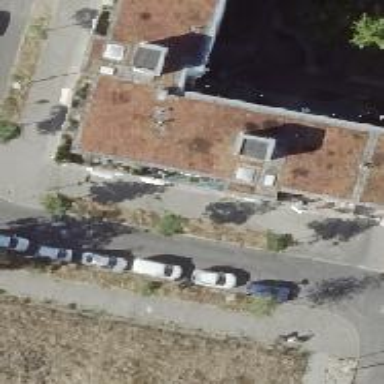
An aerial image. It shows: Residential building with flat roof.